Interaction volume radius: 10 \u00c5
Interaction volume height: 15 \u00c5
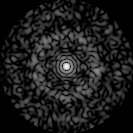
Disorder parameter: 0.85